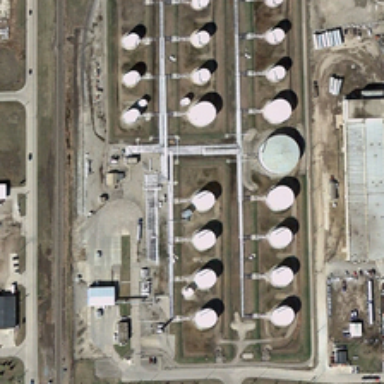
Three rows of white storage tanks are between a road and a building .